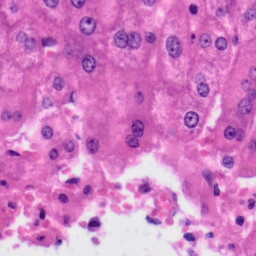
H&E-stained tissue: Liver